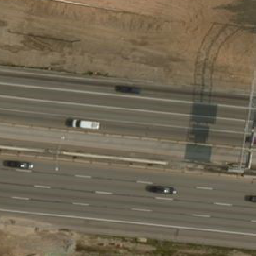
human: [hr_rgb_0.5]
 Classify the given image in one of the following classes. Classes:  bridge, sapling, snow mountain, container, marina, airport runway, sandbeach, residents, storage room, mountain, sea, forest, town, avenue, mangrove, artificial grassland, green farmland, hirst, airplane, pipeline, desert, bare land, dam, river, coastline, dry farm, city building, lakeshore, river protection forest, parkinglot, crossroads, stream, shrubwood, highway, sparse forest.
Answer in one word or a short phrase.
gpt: highway